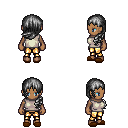
a pixel art fantasy rpg character, female body template, human, dark skin, white sleeveless shirt, gold greaves, gray left-swept hairstyle, brown slippers, four views (front, back, left, right), 2x2 character sprite sheet, small pixel art, hard edges, no anti-aliasing